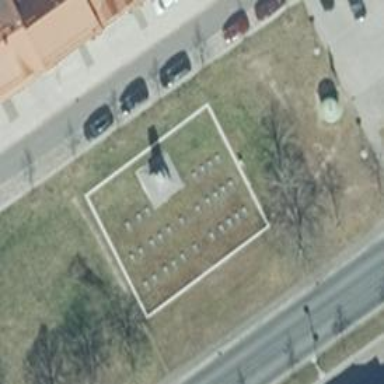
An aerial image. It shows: Historical war memorial.